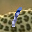
Label: 1